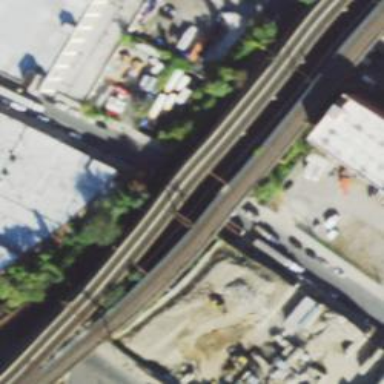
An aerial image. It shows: Abandoned railway.